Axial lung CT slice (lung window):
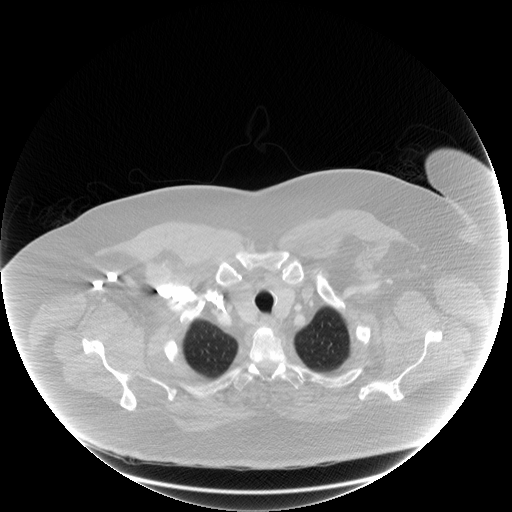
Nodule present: no